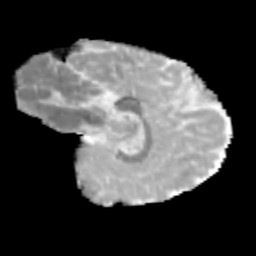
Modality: MD
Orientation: sagittal
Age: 9
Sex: male
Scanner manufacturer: siemens
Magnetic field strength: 3 T
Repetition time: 3.8 s
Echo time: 0.07 s